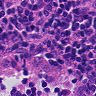
Metastatic tissue present: no